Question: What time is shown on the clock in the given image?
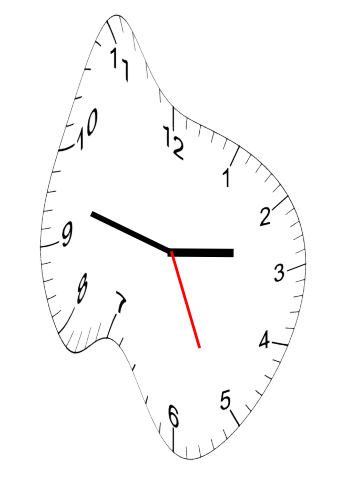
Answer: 02:47:26